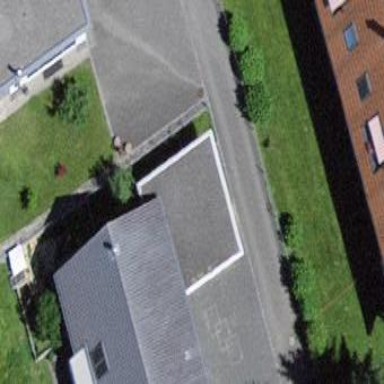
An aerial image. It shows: Garage building.